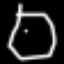
Label: octagon